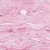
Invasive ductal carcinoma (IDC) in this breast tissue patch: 0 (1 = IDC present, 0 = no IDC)